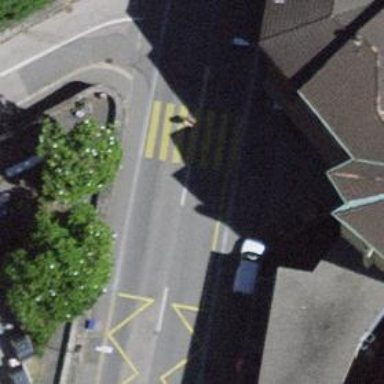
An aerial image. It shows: Marked crossing with zebra markings.